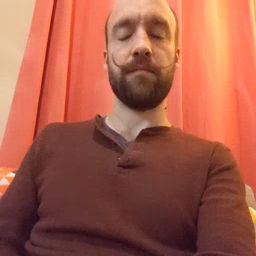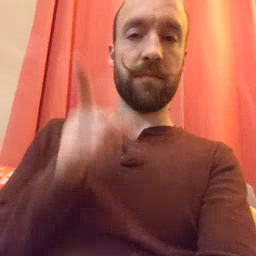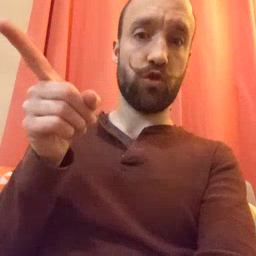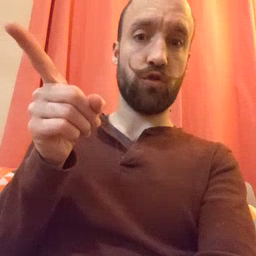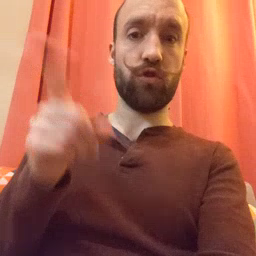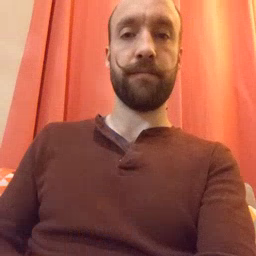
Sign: hesheit